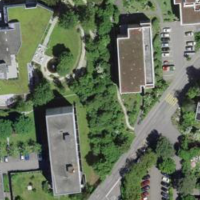
EUNIS habitat code: 55
Species observed at this site:
Vicia sepium
Cymbalaria muralis